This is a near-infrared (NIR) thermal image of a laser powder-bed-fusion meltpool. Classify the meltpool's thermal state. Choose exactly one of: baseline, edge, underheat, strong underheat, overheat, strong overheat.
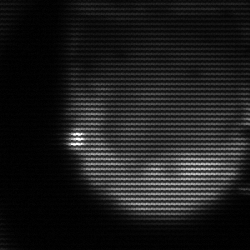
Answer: edge